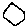
Label: hexagon